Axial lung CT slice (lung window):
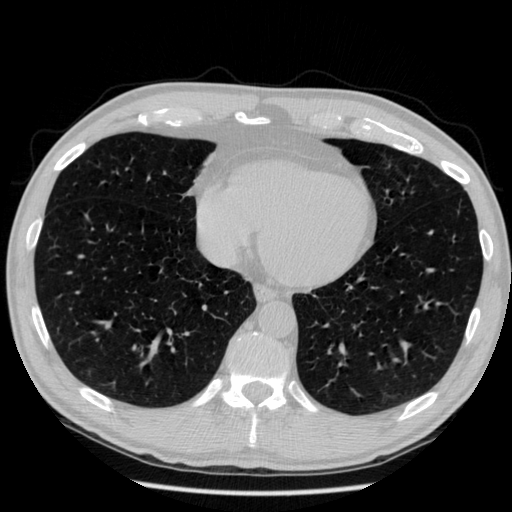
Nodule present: no